Field crop: maize
Growth stage: 1
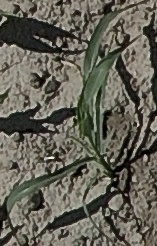
Species: sorghum